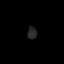
Tissue: lung
Cell type: T cells
Senescence score: 0.2157
Nuclear area (px): 117
Mean DAPI intensity: 38.333